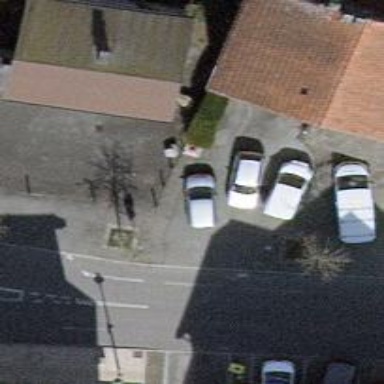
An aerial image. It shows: Red bollard for protection.